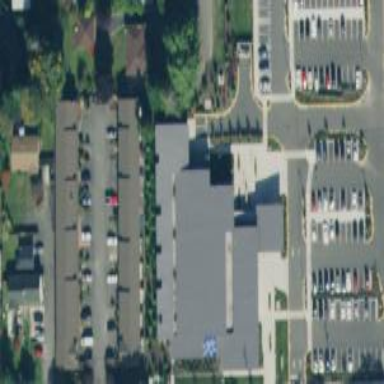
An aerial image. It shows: Clinic building providing healthcare services.